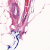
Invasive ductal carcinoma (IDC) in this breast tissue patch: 0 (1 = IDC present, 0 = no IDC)